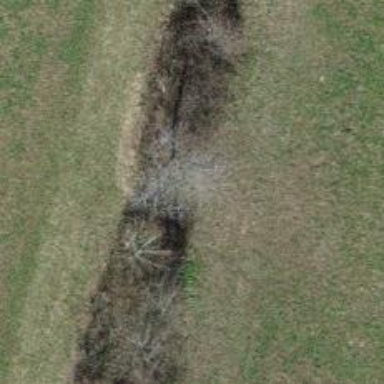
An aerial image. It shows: Hedge acting as barrier.